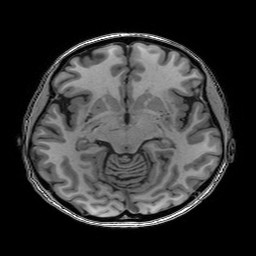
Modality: T1w
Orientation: coronal
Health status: healthy
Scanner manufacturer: philips
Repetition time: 0.007626 s
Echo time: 0.00351 s